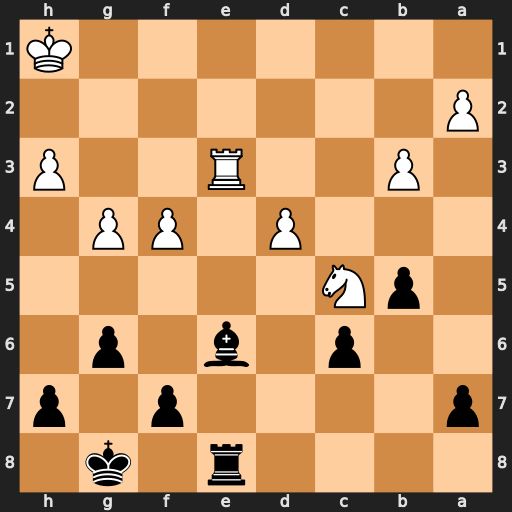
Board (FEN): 4r1k1/p4p1p/2p1b1p1/1pN5/3P1PP1/1P2R2P/P7/7K
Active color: b
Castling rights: -
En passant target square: -
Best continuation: Bd5+ Kh2 Rxe3